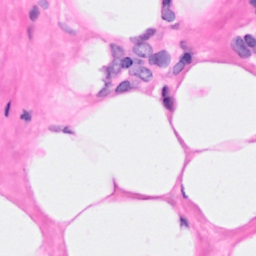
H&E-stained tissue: Breast